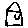
Label: house